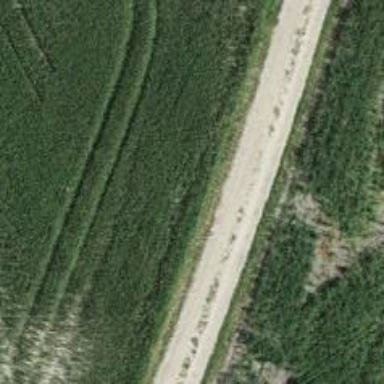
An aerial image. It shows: Track road with grade3 tracktype.